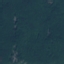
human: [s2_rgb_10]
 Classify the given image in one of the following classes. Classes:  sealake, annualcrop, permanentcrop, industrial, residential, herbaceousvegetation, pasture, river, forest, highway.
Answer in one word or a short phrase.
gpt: Forest